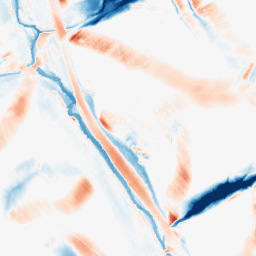
Category: morphological
Decomposition family: morphological_diamond
Decomposition parameters: operation: average
radius: 20
Upsampling method: sinc_blackman
Upsampling parameters: scale: 2
kernel_size: 16
Upsampling scale: 2